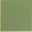
Piece: xx